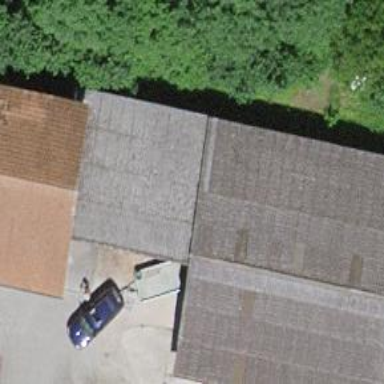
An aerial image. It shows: Rural barn.